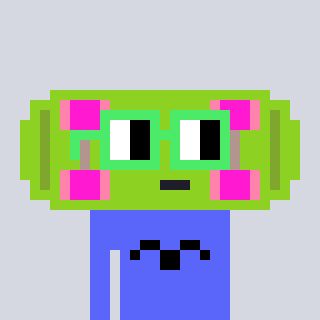
a pixel art character with square light green glasses, a skateboard-shaped head and a purple-colored body on a cool background